Question: I use the following code to create the .
But my shadow looks ugly. You can confirm both under the image I have attached.
How it could be done?
Thank you!
'''
DropShadowEffect myDropShadowEffect = new DropShadowEffect();
myDropShadowEffect.Color = GetShadowColorValue();
myDropShadowEffect.ShadowDepth = 5;
myDropShadowEffect.BlurRadius = 70;
myDropShadowEffect.Opacity = 0.8;
this.Effect = myDropShadowEffect;
'''

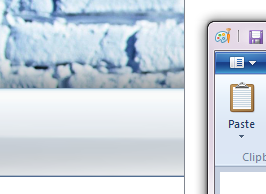
Answer: Bring your Blur Radius down to more like 5 to 7, 70 is huge. I'd also bring down your opacity to like 35 to 50%
Is the on on the left the results of what you get now? Or what you want?